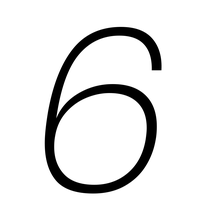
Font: Poppins-ExtraLightItalic